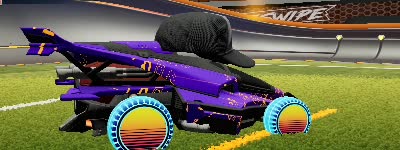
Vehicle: aftershock